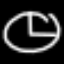
Label: clock